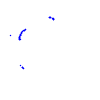
Particle: proton